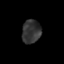
Tissue: skin
Cell type: Epithelial cells
Senescence score: 0.2669
Nuclear area (px): 436
Mean DAPI intensity: 51.078